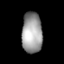
Tissue: lung
Cell type: Endothelial cells
Senescence score: 0.6874
Nuclear area (px): 816
Mean DAPI intensity: 157.545